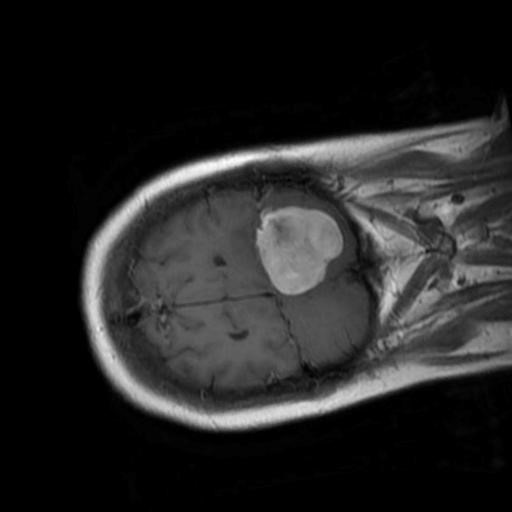
Label: brain_menin